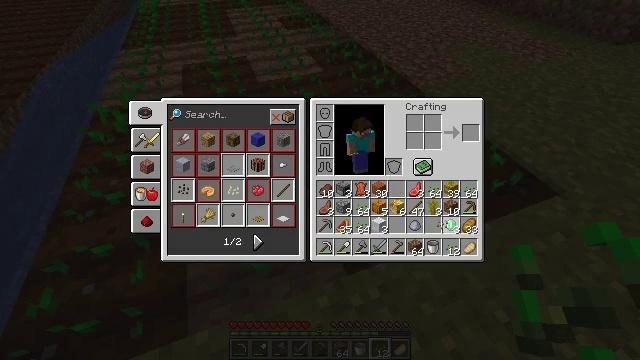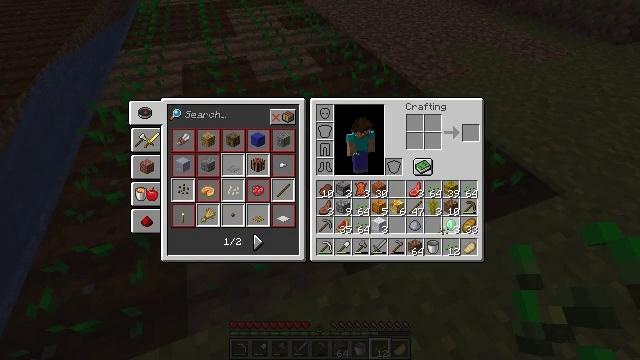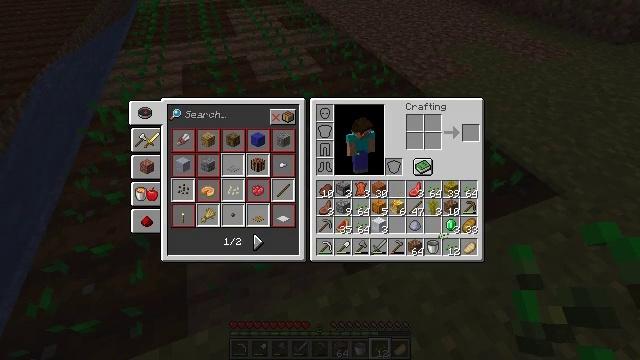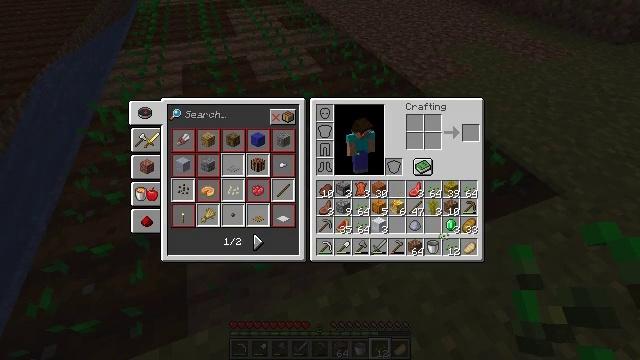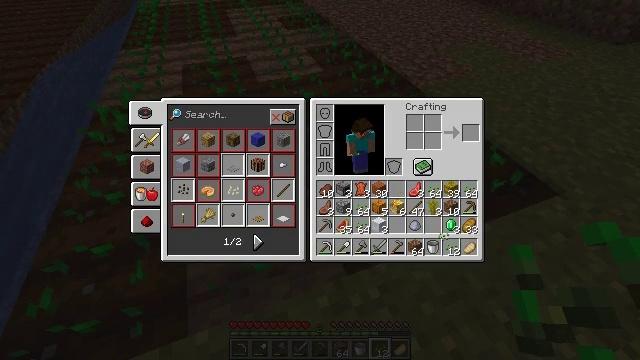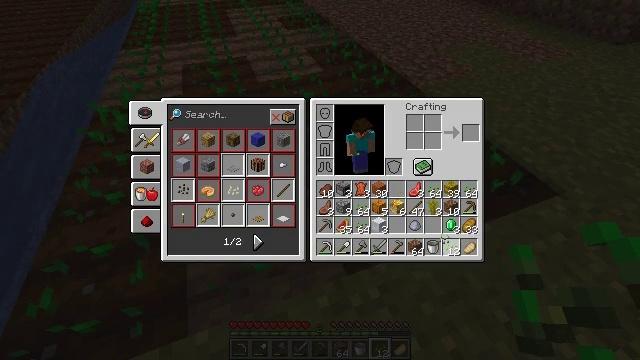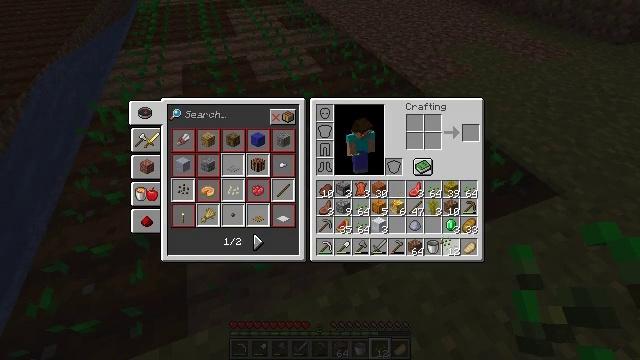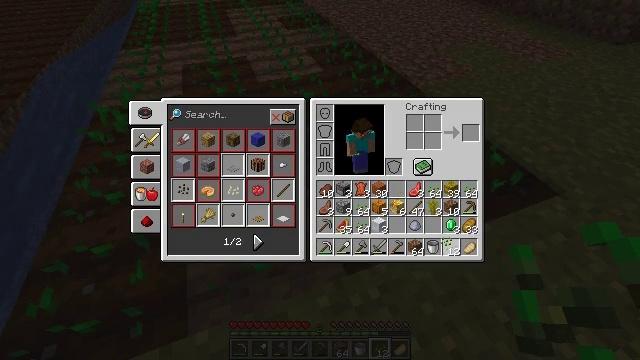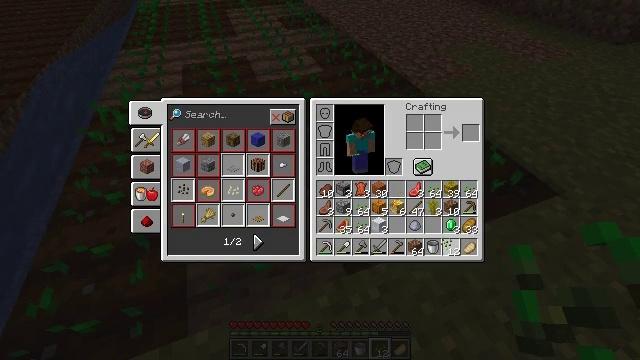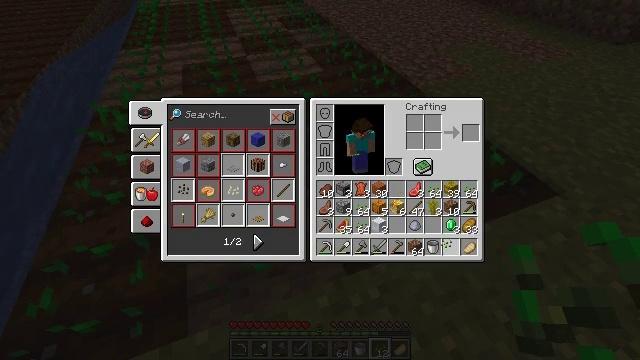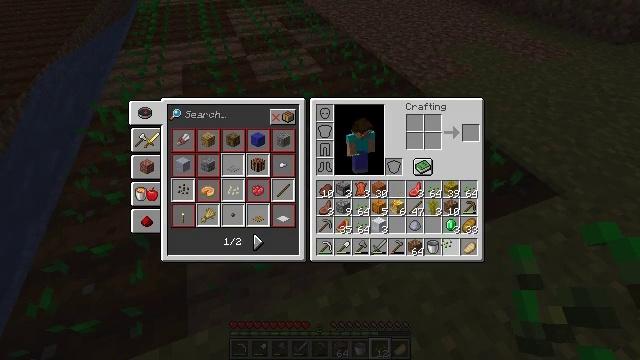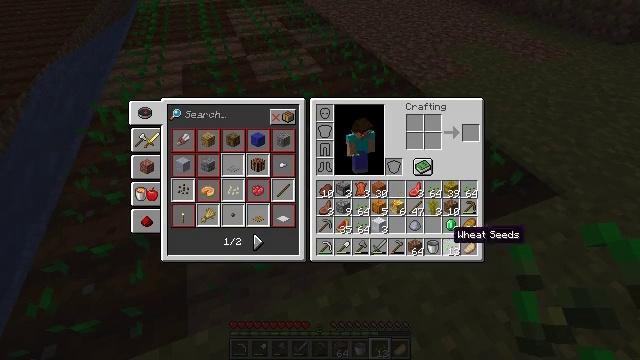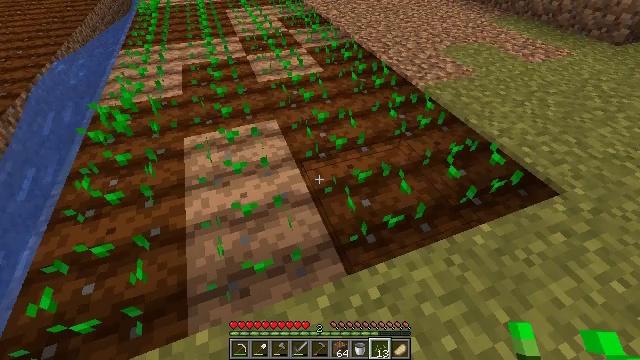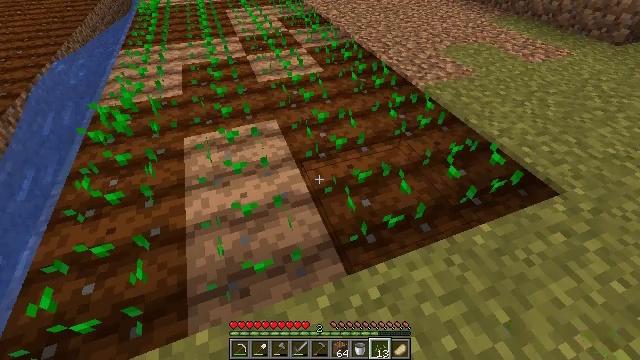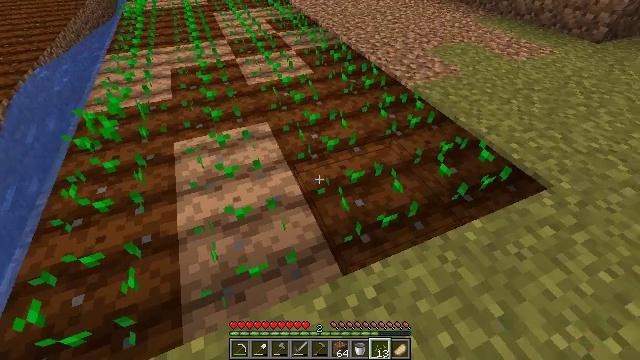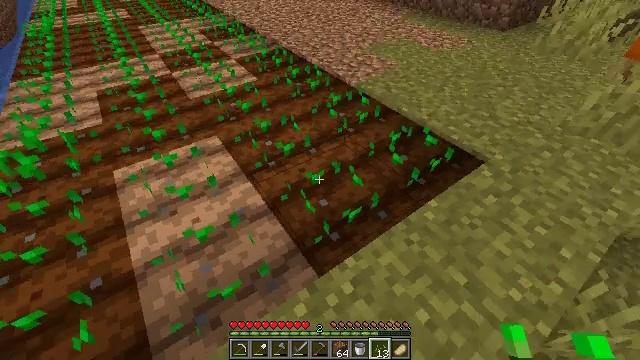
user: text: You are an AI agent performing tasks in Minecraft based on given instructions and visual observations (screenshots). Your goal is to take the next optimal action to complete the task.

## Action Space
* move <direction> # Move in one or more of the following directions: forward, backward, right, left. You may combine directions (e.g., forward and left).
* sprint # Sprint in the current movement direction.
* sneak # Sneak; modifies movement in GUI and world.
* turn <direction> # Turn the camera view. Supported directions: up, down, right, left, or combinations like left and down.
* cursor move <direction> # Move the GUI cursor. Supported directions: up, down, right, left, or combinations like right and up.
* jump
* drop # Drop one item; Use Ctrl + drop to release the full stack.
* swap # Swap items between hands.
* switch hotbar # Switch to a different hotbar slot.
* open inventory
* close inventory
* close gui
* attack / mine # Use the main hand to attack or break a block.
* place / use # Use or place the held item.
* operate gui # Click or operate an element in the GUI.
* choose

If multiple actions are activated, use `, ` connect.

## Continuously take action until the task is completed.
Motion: motion action
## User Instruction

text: Use melon slices to craft melon seeds.
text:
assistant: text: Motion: no_op
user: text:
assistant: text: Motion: no_op
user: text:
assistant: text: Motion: no_op
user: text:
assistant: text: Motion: no_op
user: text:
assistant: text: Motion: no_op
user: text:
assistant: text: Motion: no_op
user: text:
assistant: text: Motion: no_op
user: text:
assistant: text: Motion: operate gui
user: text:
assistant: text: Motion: operate gui
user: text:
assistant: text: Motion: operate gui
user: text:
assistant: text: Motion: no_op
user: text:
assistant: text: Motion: no_op
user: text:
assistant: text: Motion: no_op
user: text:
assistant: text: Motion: turn right
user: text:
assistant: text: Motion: turn right
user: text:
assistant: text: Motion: turn right and up
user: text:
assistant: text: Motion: move forward, turn right and up
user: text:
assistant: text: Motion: move forward, turn right and up
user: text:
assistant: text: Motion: move forward, turn right and up
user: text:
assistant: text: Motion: move forward, turn right and up
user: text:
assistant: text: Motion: move forward
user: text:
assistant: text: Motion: move forward
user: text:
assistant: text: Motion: move forward
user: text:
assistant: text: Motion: move forward
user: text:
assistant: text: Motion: move forward
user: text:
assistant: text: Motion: move forward
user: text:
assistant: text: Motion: move forward
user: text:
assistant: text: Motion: move forward
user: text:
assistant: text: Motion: move forward, turn right and down
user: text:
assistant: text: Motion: move forward and move right, turn right and down